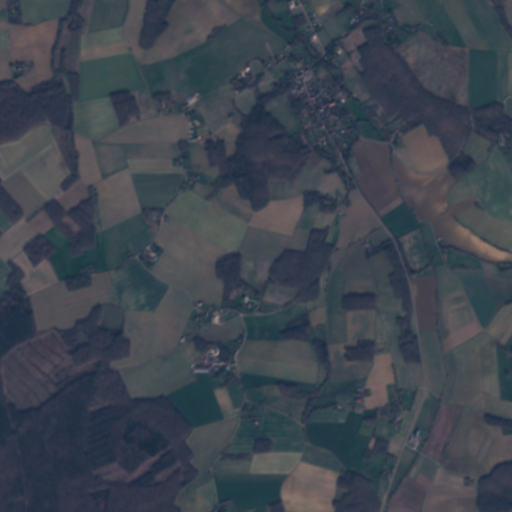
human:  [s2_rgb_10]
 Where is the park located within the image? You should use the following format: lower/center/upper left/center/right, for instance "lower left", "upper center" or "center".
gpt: The park is located in the upper right of the image.
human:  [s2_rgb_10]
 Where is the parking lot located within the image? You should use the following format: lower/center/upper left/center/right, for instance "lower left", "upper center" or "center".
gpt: The parking lot is located in the upper center of the image.
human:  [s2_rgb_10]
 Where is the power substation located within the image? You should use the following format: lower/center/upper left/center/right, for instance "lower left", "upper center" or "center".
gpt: The power substation is located in the upper right of the image.
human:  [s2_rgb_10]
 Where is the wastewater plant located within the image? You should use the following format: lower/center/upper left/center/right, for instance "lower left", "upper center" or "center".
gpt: The wastewater plant is located in the upper right of the image.
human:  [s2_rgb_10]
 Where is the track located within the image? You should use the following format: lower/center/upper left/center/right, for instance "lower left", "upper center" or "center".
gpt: There is no track in the image.